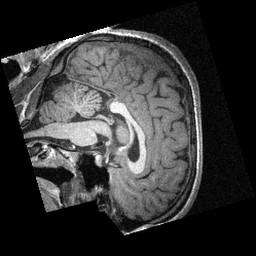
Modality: T1w
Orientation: sagittal